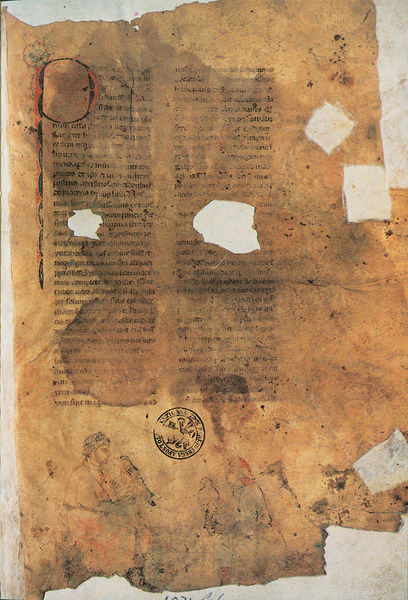
Titel: Falkenbuch Friedrichs des II.; De arte venandi cum avibus
Institution: Rom, Biblioteca Vaticana
Schlagwörter: adler, falke, mann, vogel, menschen, frau, schwarz, zeichnung, alt, mensch, vögel, figur, schrift, papier, man, zwei, vergilbt, spalten, figuren, brand, könig, foto, kolonnen, buch, verbrannt, loch, seite, illustration, text, buchstaben, initiale, stempel, löcher, buchseite, rolle, flecken, fragment, brief, antik, rotbraun, griechisch, gedicht, zerstört, siegel, kolonne, handschrift, beschädigung, dreckig, latein, ottonisch, buchmalerei, falkner, majuskel, zerfleddert, verblasst, busc, p, herausgerissen, karolinisch